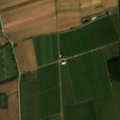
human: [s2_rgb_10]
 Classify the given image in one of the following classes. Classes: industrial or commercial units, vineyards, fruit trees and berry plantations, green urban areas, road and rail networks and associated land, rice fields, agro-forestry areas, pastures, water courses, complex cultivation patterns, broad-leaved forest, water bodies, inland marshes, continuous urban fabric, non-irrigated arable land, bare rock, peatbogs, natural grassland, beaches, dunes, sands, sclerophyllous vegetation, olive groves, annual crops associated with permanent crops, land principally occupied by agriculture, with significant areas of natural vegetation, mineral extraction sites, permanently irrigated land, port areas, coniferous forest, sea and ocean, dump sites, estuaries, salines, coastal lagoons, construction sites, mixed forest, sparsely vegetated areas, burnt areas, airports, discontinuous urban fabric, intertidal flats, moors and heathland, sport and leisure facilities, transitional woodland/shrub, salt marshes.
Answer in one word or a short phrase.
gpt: non-irrigated arable land, fruit trees and berry plantations, pastures, land principally occupied by agriculture, with significant areas of natural vegetation, coniferous forest